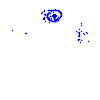
Particle: kaon